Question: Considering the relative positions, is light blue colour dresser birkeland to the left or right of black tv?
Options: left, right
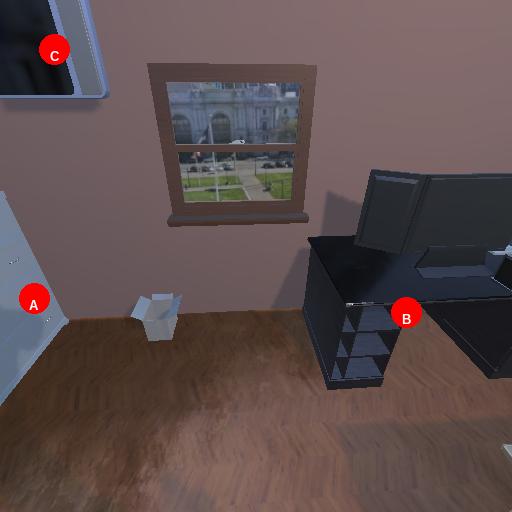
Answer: left